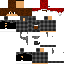
A male human skin with medium skin, wearing brown long hair dressed in a blue hoodie and black pants, featuring a closed mouth.